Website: crate-barrel
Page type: cross-sells
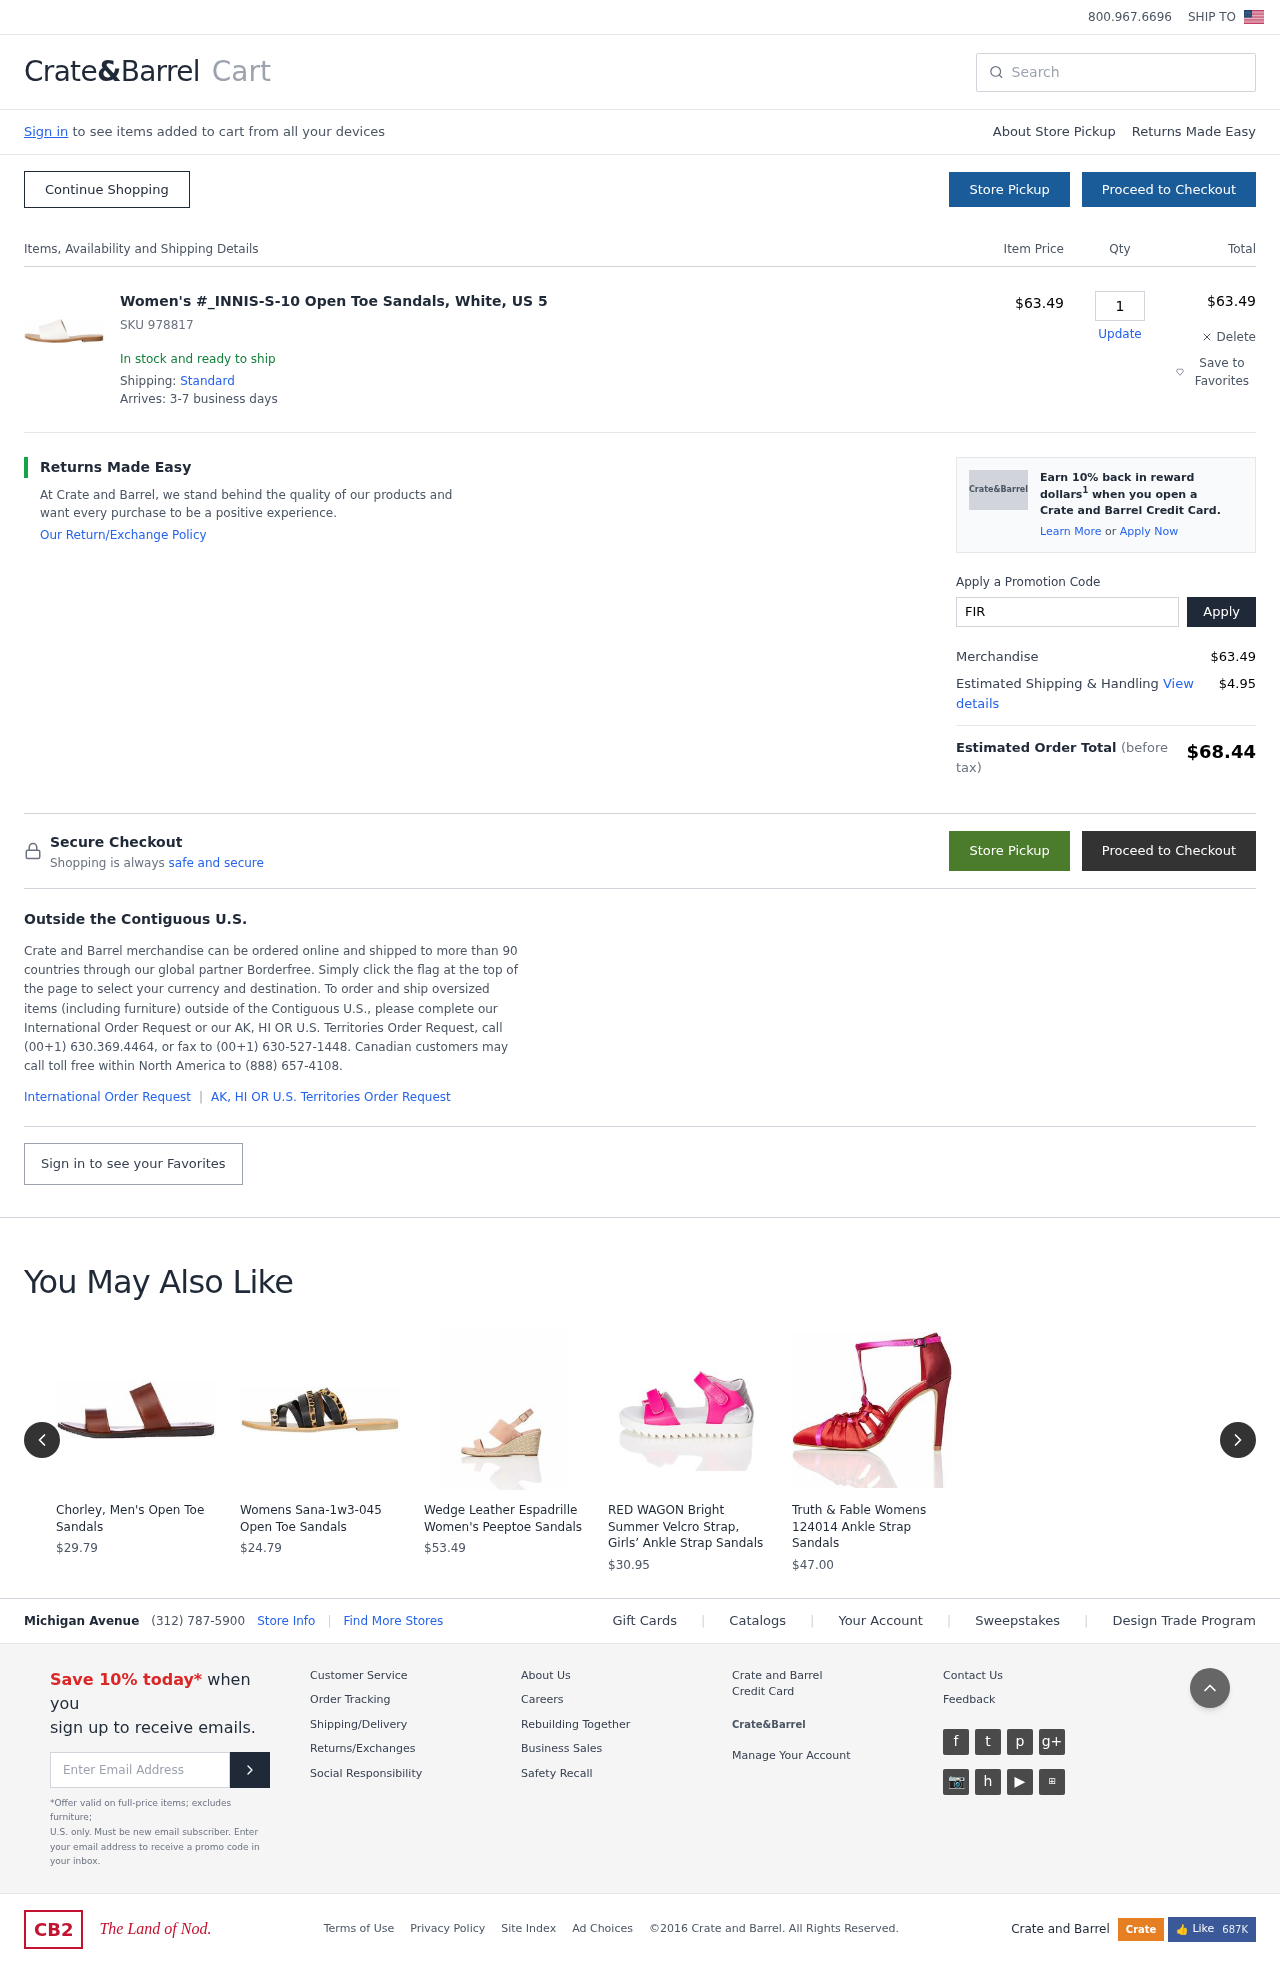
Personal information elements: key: PII_PROMO_CODE
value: FIRST75
Product elements: key: PRODUCT1_NAME
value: Women's #_INNIS-S-10 Open Toe Sandals, White, US 5
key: PRODUCT1_PRICE
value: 63.49
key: PRODUCT1_QUANTITY
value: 1
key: PRODUCT2_NAME
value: Chorley, Men's Open Toe Sandals
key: PRODUCT2_PRICE
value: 29.79
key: PRODUCT3_NAME
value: Womens Sana-1w3-045 Open Toe Sandals
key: PRODUCT3_PRICE
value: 24.79
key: PRODUCT4_NAME
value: Wedge Leather Espadrille Women's Peeptoe Sandals
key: PRODUCT4_PRICE
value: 53.49
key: PRODUCT5_NAME
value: RED WAGON Bright Summer Velcro Strap, Girls’ Ankle Strap Sandals
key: PRODUCT5_PRICE
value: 30.95
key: PRODUCT6_NAME
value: Truth & Fable Womens 124014 Ankle Strap Sandals
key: PRODUCT6_PRICE
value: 47
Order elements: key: ORDER_SKU
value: SKU 978817
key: ORDER_ITEM_TOTAL
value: $63.49
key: ORDER_SUBTOTAL
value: $63.49
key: ORDER_SHIPPING_COST
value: $4.95
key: ORDER_TOTAL
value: $68.44
Search elements: key: HEADER_SEARCH
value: Search